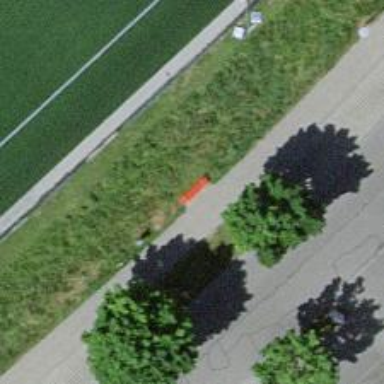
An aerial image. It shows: Red bench.